Interaction volume radius: 10 \u00c5
Interaction volume height: 15 \u00c5
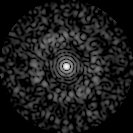
Disorder parameter: 0.813